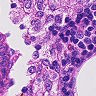
Metastatic tissue present: no